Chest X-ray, PA view. Patient: 76 years old, sex F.
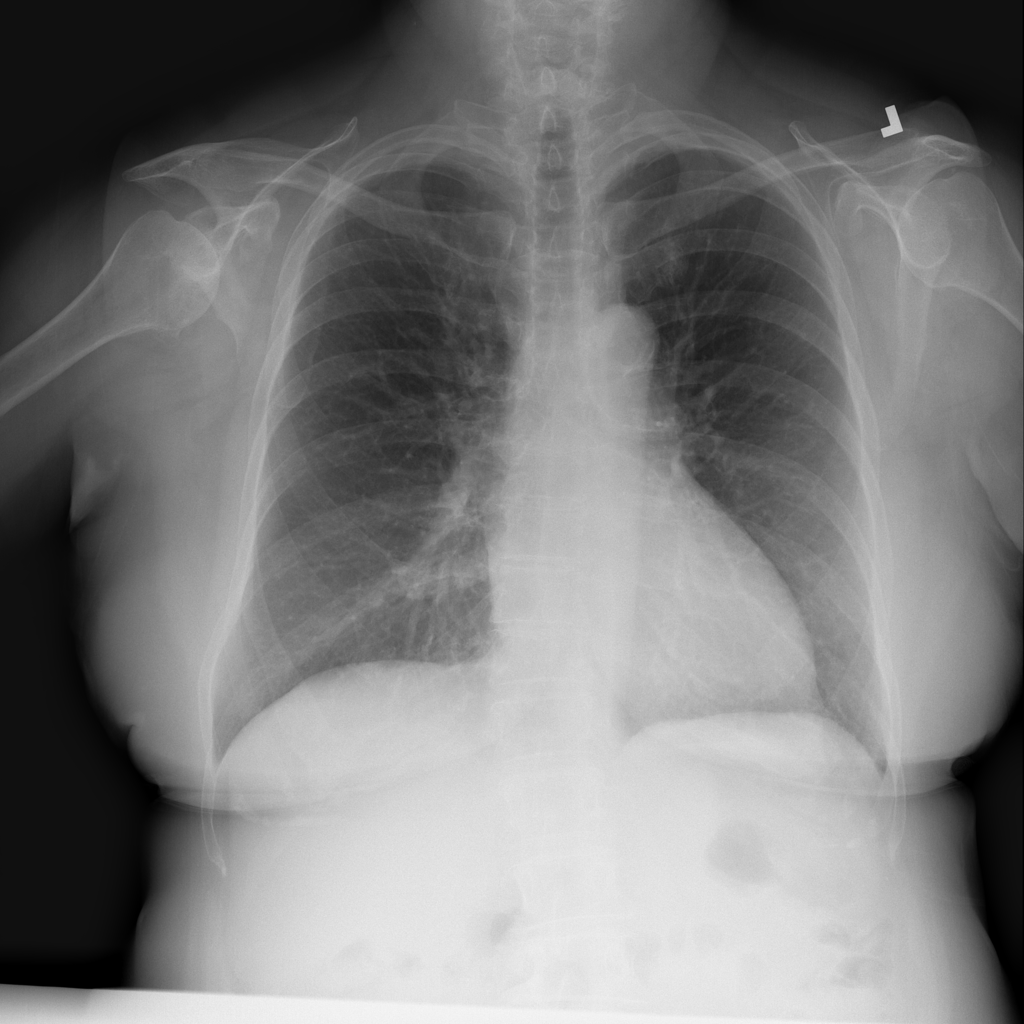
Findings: No Finding